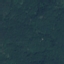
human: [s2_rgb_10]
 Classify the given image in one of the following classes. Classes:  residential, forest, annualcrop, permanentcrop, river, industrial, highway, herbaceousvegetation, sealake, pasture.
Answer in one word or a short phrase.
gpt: Forest